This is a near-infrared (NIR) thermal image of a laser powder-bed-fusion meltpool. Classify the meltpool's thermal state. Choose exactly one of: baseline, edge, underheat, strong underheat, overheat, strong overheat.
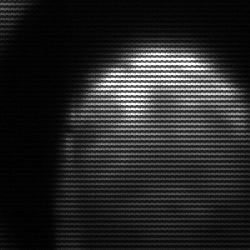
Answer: edge